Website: macys
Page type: customer-info-address
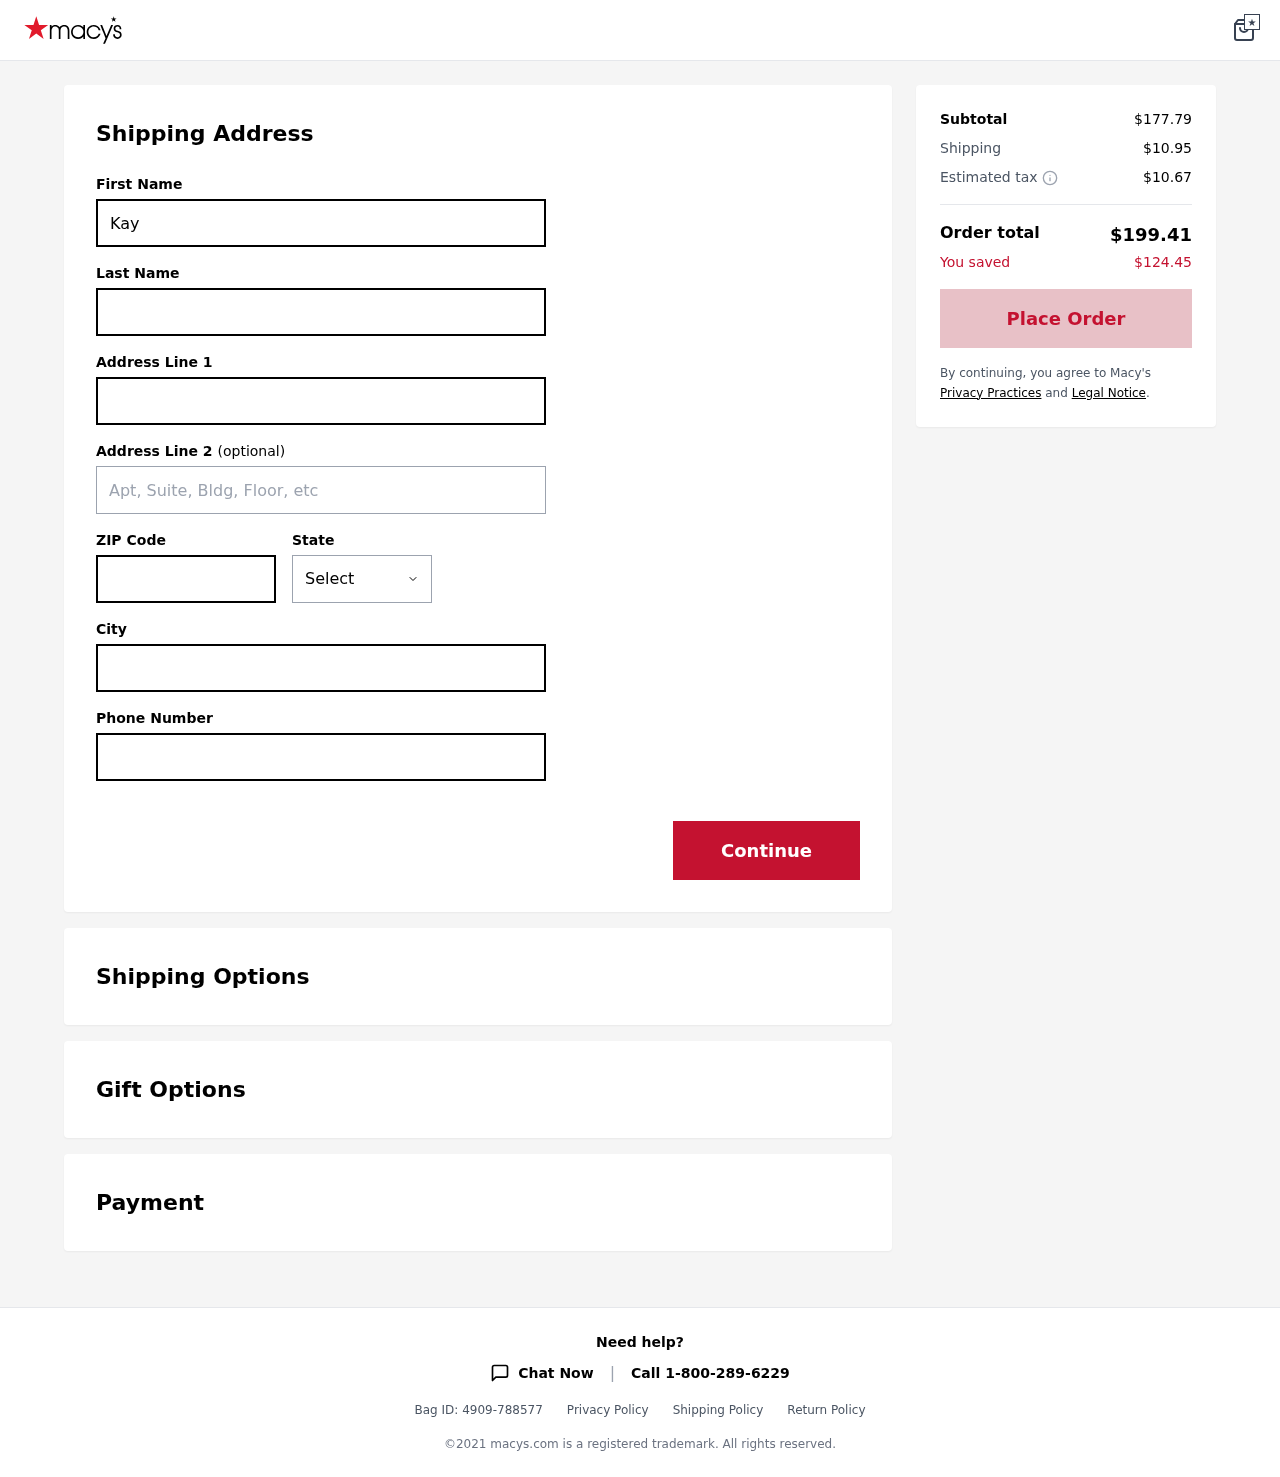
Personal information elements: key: PII_CITY
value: Floreschester
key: PII_FIRSTNAME
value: Kayla
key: PII_LASTNAME
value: Williams
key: PII_PHONE
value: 8306005890
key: PII_POSTCODE
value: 25541
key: PII_STATE
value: DC
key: PII_STREET
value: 231 Amanda Run Suite 705
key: PII_STREET2
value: Apt. 589
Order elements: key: ORDER_SUBTOTAL
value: $177.79
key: ORDER_SHIPPING_COST
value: $10.95
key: ORDER_TAX
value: $10.67
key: ORDER_TOTAL
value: $199.41
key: ORDER_SAVINGS
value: $124.45